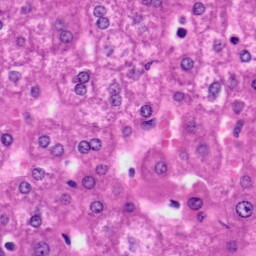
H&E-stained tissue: Liver